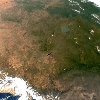
Label: land